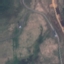
Label: HerbaceousVegetation